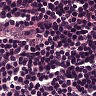
Metastatic tissue present: no